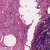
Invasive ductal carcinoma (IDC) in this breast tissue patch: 0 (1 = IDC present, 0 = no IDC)